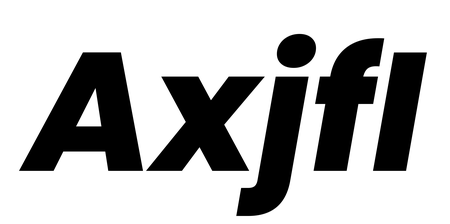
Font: Poppins-ExtraBoldItalic